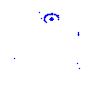
Particle: proton